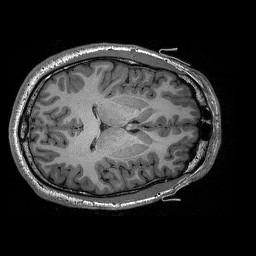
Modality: T1w
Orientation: coronal